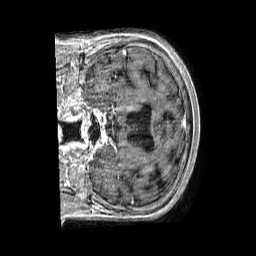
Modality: T1w
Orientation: coronal
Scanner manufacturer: philips
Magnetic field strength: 1.5 T
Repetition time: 0.007704 s
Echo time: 0.003542 s